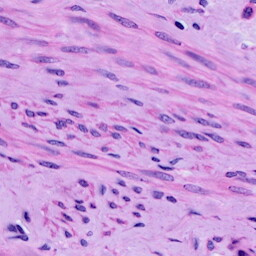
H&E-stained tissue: Cervix